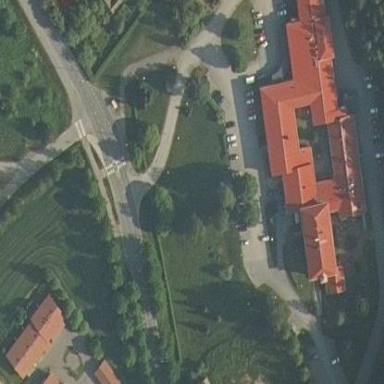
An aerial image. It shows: Hospital.